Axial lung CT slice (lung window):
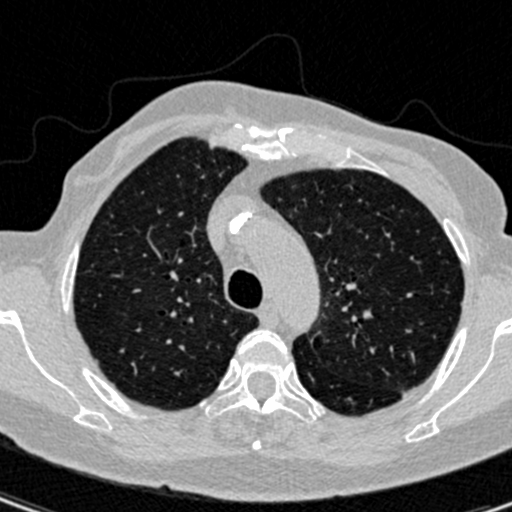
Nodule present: no